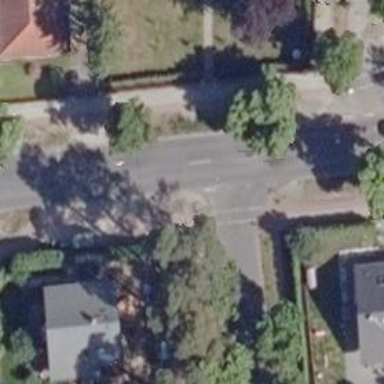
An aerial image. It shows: Road with "give way" sign.